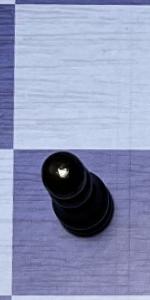
Label: Pawn_Black